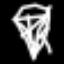
Label: diamond